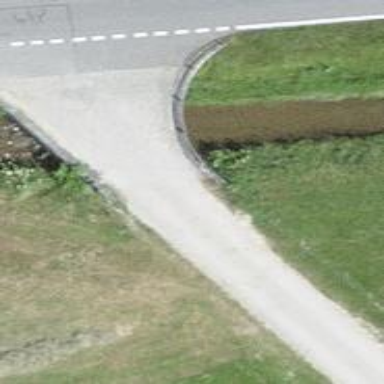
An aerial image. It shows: Gravel track with grade2 quality.